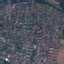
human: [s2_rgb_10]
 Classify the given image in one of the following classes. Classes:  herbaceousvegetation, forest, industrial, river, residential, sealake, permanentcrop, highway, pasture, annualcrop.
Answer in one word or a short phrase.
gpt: Residential